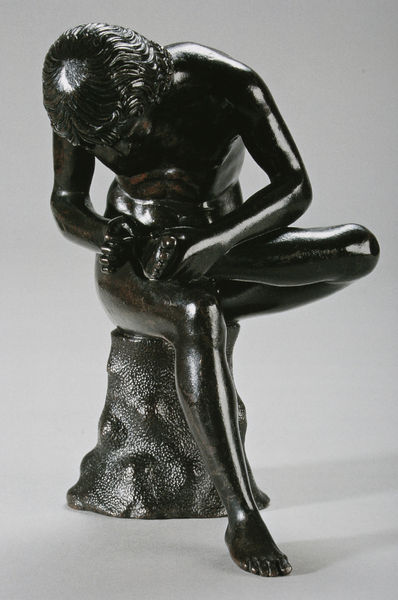
Titel: Dornauszieher
Künstler: Antico
Standort: Modena
Institution: Galleria Estense
Schlagwörter: akt, baum, dunkel, fuß, hand, kopf, körper, mann, nackt, schatten, weiß, sitzen, bewegung, brust, finger, frisur, grau, haar, holz, licht, marmor, schwarz, blick, jung, anatomie, arm, arme, barock, mensch, sockel, stein, hände, schauen, baumstamm, stamm, figur, haare, realismus, sitzend, gebeugt, locken, schulter, skulptur, statue, beine, bein, füße, fels, ziehen, moment, glanz, glatze, sitzt, glänzend, konzentriert, nabel, bronze, plastik, poliert, junge, ellenbogen, knie, schenkel, zehe, zehen, oberkörper, anthrazit, foto, photographie, barfuss, antike, knabe, motiv, schienbein, zeh, dynamik, vorgebeugt, haarkranz, genreszene, kranz, sitzfigur, photo, verschränkt, jüngling, beugen, leib, farbfoto, fusssohle, sohle, hüfte, schmerz, mönch, stachel, gebückt, verletzung, ferse, guss, hirte, kleinplastik, miniatur, punziert, stumpf, baumstumpf, abguß, suche, tonsur, bekränzt, untersuchen, splitter, intim, bauchmuskeln, dorn, dornauszieher, herausziehen, gegliedert, ellenbeuge, ziehe, zieht, übergeschlagen, dornenauszieher, entfernt, fusspflege, fußarbeit, 1600, pinzettgriff, hinabgebeugt, kunstkammerstück